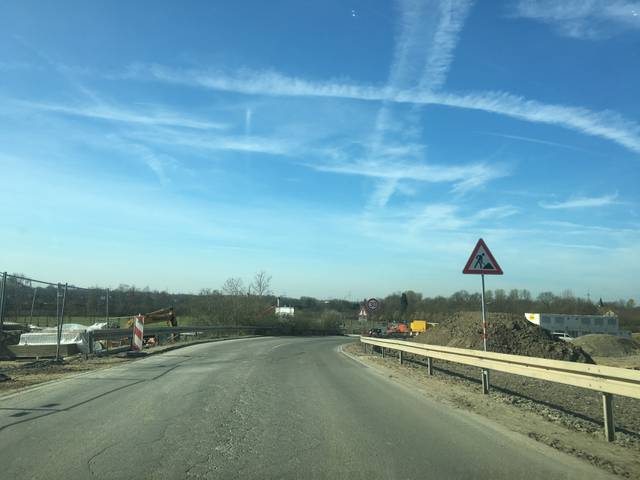
Region: Germany
Coordinates: 51.542, 7.119